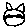
Label: cat